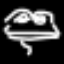
Label: frog